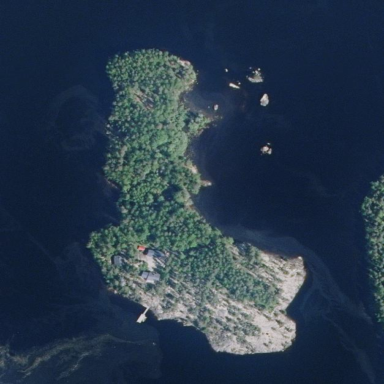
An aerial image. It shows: Image showing island.